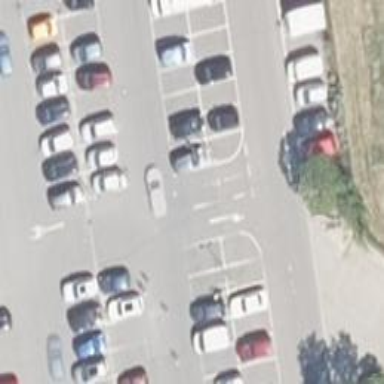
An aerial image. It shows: Parking aisle designated as service road.